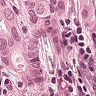
Metastatic tissue present: yes